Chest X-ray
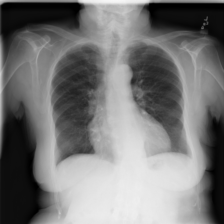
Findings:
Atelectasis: negative
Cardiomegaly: positive
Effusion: negative
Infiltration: positive
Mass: negative
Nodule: negative
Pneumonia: negative
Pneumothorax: negative
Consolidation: negative
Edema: negative
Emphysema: negative
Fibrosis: negative
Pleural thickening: negative
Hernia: negative